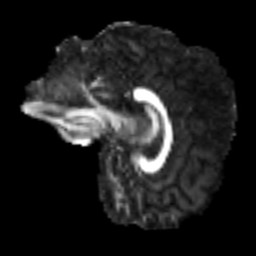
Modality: FA
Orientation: sagittal
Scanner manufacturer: siemens
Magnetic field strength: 3 T
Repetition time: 3.6 s
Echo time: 0.092 s